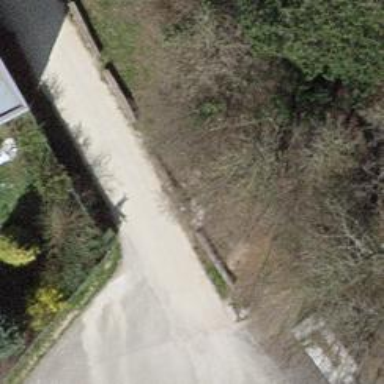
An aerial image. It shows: Unpaved driveway serving as service road.